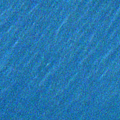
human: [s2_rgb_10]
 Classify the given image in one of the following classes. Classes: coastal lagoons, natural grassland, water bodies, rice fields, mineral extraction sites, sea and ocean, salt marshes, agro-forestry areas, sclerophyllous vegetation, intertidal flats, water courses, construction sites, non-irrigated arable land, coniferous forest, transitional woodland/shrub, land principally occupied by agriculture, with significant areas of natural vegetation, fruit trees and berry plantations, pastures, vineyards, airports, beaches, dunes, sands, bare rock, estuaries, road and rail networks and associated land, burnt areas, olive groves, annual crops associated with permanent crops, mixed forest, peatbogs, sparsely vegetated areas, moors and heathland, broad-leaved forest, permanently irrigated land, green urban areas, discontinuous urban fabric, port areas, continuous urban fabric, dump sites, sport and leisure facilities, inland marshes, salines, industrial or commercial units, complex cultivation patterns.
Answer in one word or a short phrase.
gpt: sea and ocean